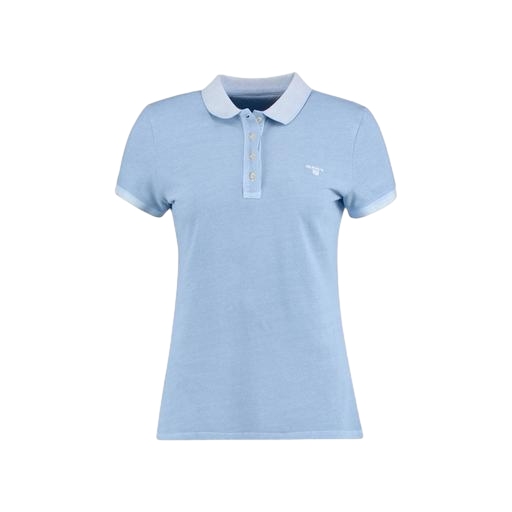
blue skinny-fit polo shirt, blue skinny-fit stretch polo shirt, blue boyfriend polo shirt, white background